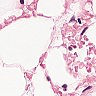
Metastatic tissue present: no